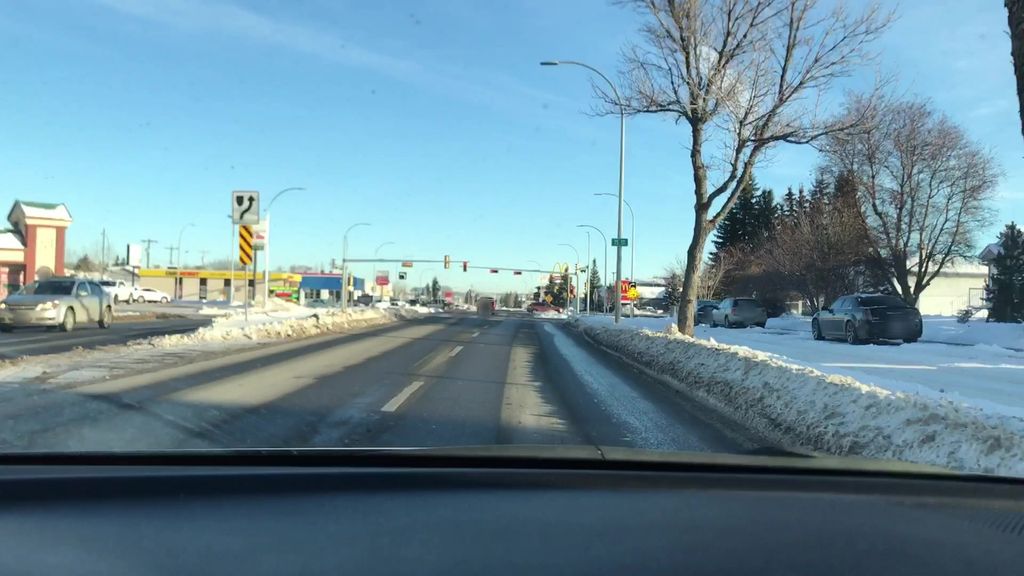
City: edmonton